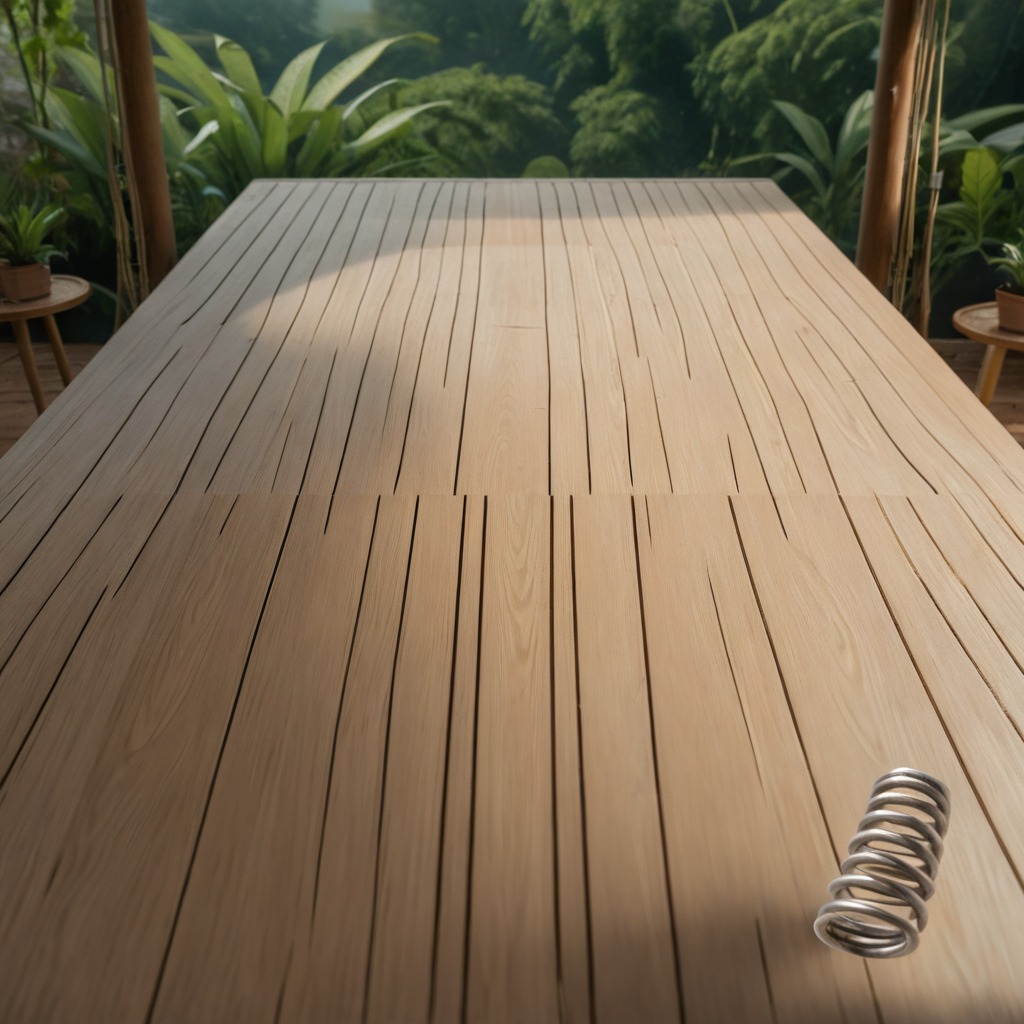
A coiled metal spring lies on the wooden table.